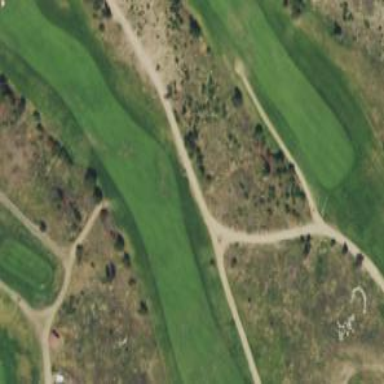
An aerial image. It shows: Service road designated as golf cart path.